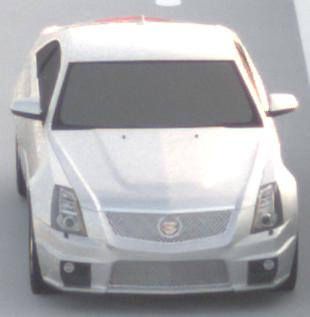
Make: Cadillac
Model: CTS-V
Detailed model: CTS-V (II) Limousine
Model produced from: 2008/11
Model produced until: 2010/12
Doors: 4
Color: white
Road condition: dry road
Daytime: sunrise or sunset
Contrast: low contrast